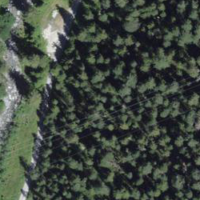
EUNIS habitat code: 45
Species observed at this site:
Episyrphus balteatus
Ena montana